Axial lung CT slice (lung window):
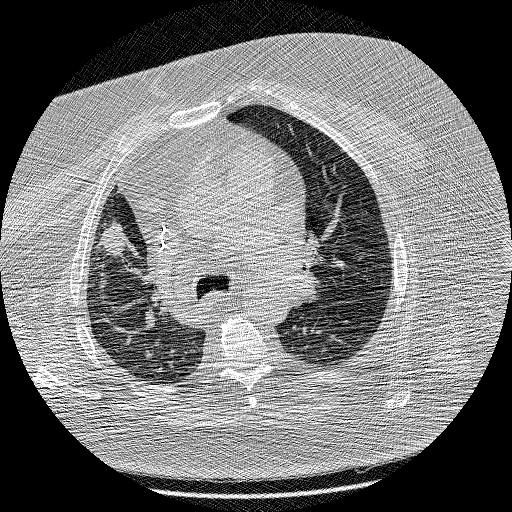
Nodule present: yes
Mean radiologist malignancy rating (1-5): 5